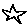
Label: star